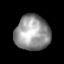
Tissue: lung
Cell type: T cells
Senescence score: 0.1708
Nuclear area (px): 1190
Mean DAPI intensity: 149.776